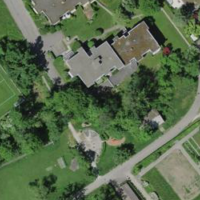
EUNIS habitat code: 53
Species observed at this site:
Medicago sativa
Malva sylvestris
Cornus sanguinea
Fagus sylvatica